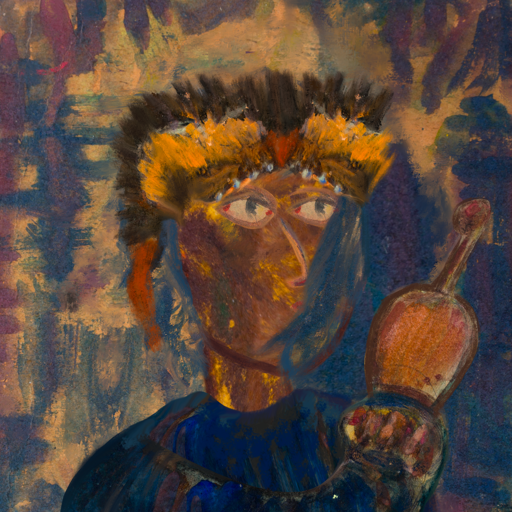
Background: InTheSun, Head And Neck Side: Comrade, Face Side: GypsyMother, Bust: Pipe, Hair Side: In_The_Sun, Head Accessory: Gypsy_Queen, Second Necklace: Blank, Necklace: Blank, Baby: Blank